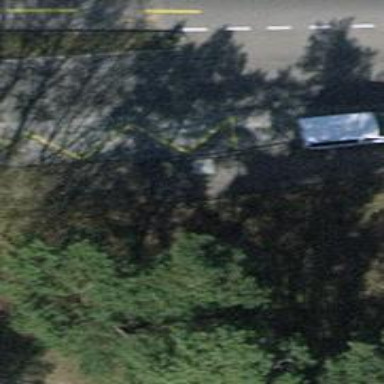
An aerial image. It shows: Bus stop with sheltered platform for public transport.